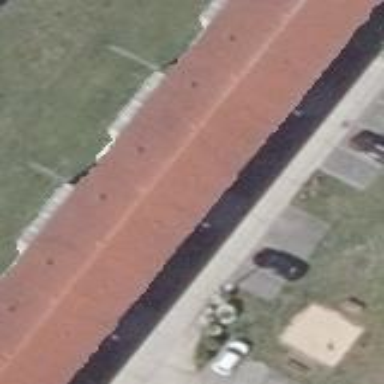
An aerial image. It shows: Gabled building.